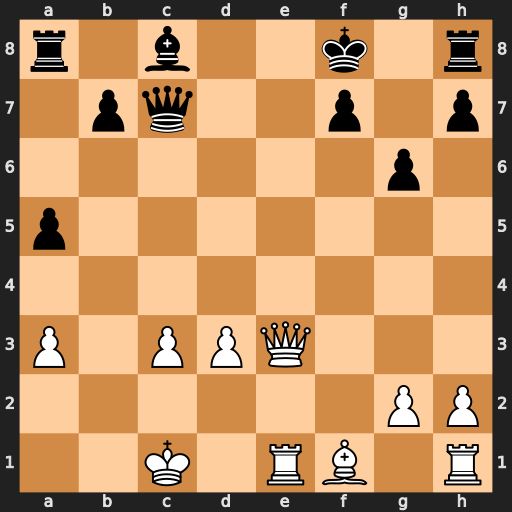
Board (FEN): r1b2k1r/1pq2p1p/6p1/p7/8/P1PPQ3/6PP/2K1RB1R
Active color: w
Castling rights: -
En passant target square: -
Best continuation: Qh6+ Kg8 Re8#